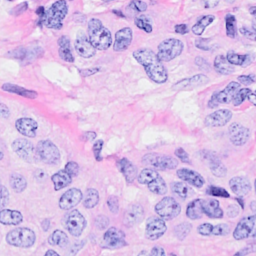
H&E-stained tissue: Breast